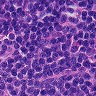
Metastatic tissue present: no